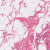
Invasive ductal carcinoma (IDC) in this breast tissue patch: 0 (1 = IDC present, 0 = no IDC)